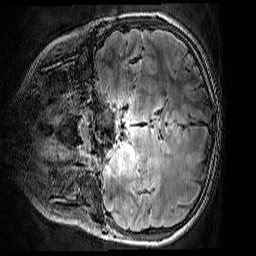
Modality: FLAIR
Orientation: coronal
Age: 11
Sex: female
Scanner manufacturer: siemens
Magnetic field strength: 3 T
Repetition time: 5 s
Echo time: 0.388 s